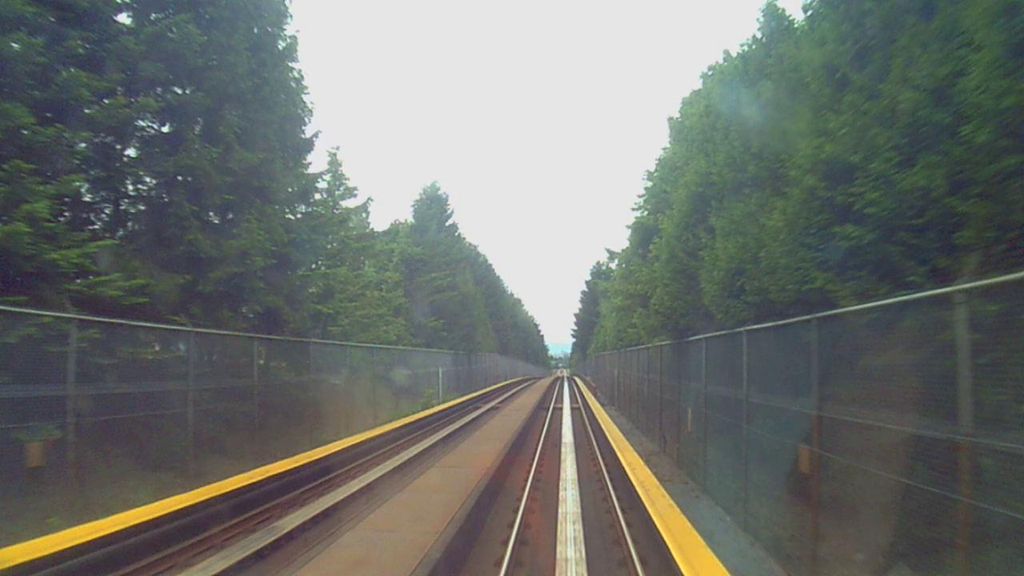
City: vancouver